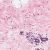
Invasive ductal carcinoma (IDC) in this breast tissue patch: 0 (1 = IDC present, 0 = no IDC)